Interaction volume radius: 10 \u00c5
Interaction volume height: 30 \u00c5
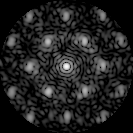
Disorder parameter: 0.4536